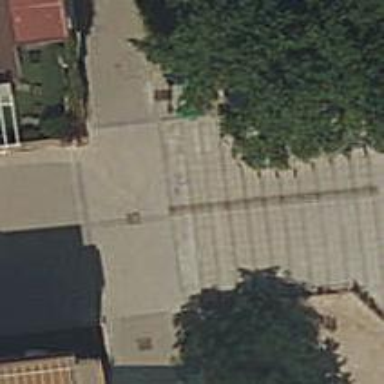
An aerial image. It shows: Set of steps made of paving stones.